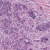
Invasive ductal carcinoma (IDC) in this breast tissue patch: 1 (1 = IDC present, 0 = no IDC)